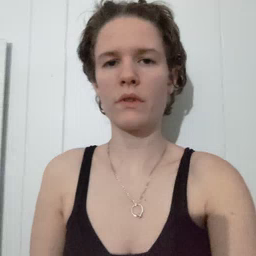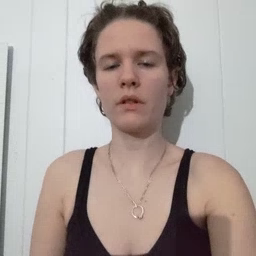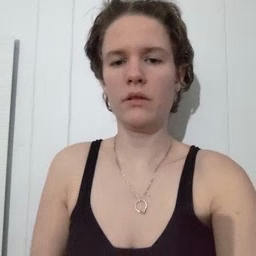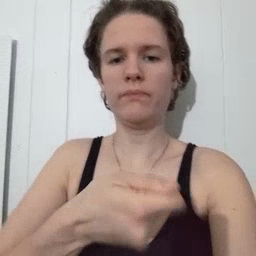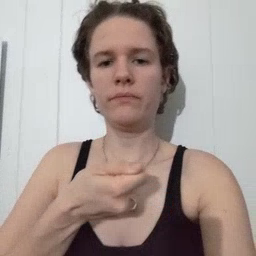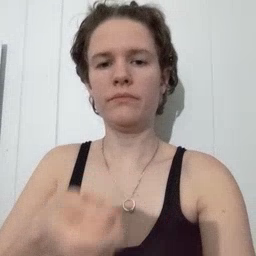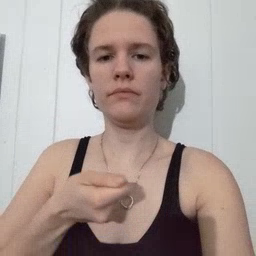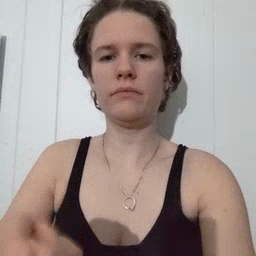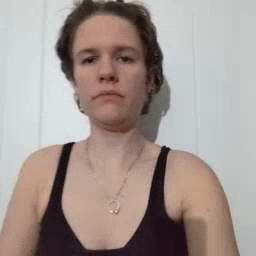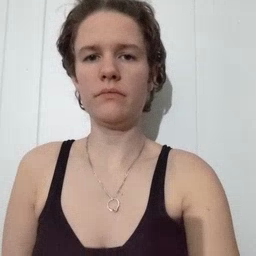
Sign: vacuum